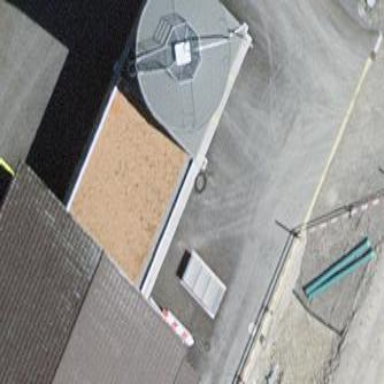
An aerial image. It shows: Flat-roofed silo structure.